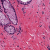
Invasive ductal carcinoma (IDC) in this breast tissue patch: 0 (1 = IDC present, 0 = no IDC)